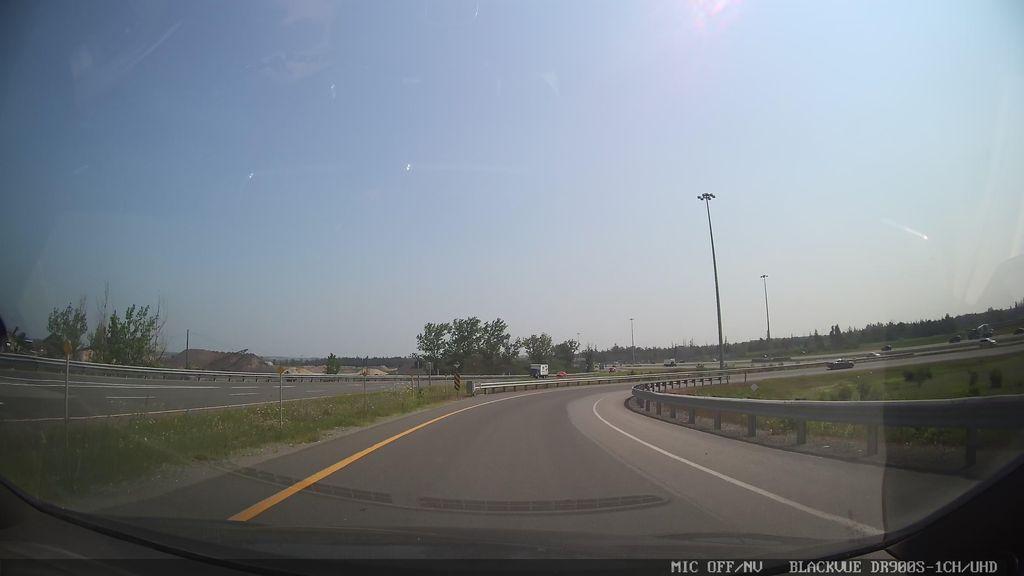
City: ottawa-gatineau